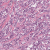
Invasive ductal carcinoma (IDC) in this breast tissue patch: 1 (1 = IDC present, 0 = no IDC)